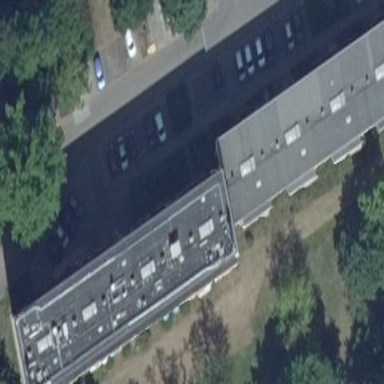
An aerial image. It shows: Street-side parking area with grass paver surface.